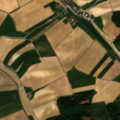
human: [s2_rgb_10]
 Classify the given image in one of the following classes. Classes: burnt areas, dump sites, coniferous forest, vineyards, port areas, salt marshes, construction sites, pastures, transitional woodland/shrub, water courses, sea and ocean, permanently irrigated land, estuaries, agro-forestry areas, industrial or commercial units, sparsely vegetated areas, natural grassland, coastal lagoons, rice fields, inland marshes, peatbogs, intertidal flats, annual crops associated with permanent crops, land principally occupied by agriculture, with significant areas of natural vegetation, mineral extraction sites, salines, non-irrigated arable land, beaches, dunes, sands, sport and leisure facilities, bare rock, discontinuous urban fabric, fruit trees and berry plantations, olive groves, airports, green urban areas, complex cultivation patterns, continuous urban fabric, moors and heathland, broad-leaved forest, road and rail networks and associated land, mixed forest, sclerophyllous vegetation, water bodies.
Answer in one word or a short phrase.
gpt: non-irrigated arable land, complex cultivation patterns, mixed forest